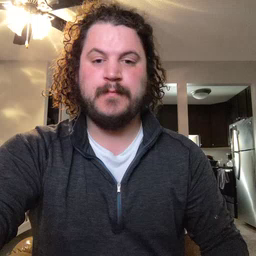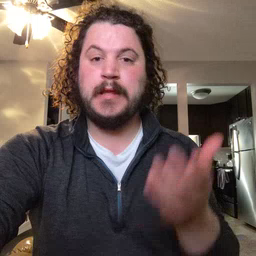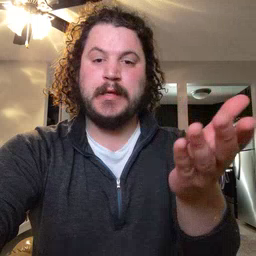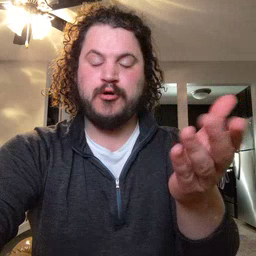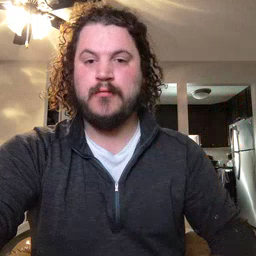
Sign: there